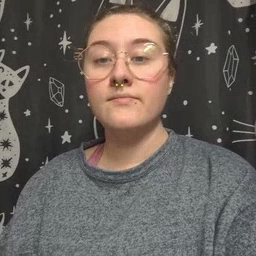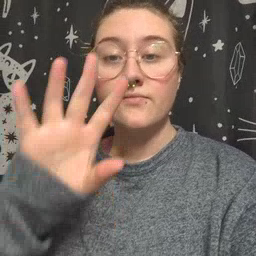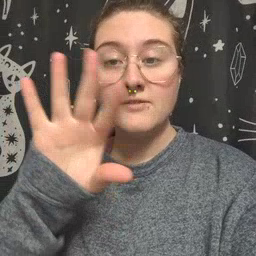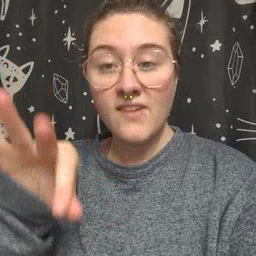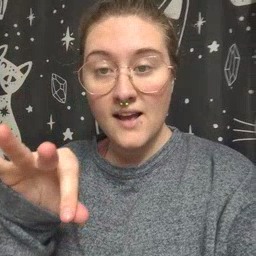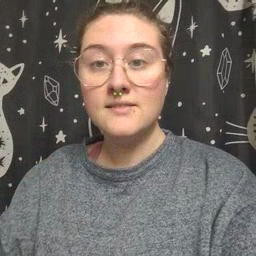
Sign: frenchfries